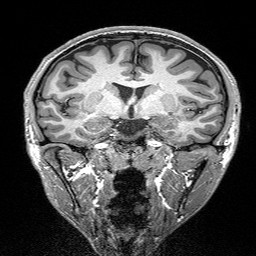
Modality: T1w
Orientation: sagittal
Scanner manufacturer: siemens
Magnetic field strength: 3 T
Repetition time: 2.3 s